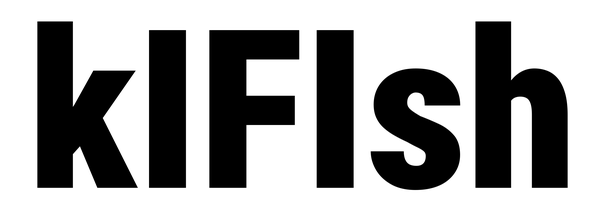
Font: Roboto_Condensed_Black